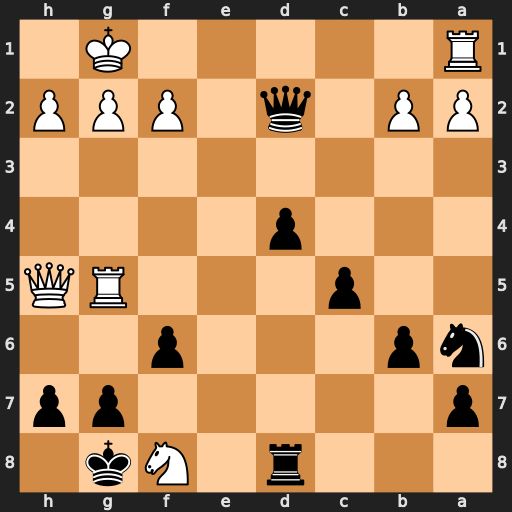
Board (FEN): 3r1Nk1/p5pp/np3p2/2p3RQ/3p4/8/PP1q1PPP/R5K1
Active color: b
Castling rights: -
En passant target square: -
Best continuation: Qxg5 Qxg5 fxg5